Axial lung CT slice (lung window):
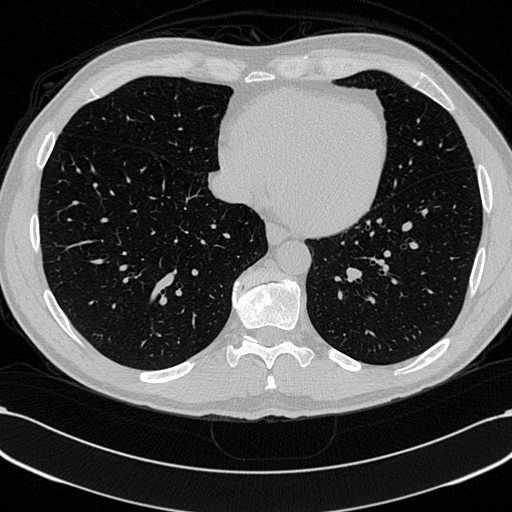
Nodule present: no